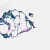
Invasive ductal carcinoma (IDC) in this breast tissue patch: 0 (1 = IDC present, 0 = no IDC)